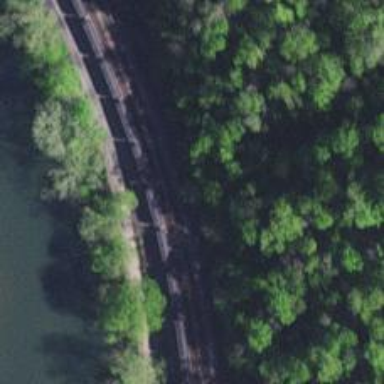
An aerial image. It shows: Railway track.